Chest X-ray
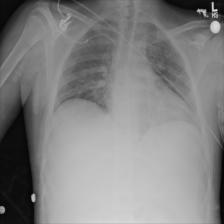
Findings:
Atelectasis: negative
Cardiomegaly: negative
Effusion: negative
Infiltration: negative
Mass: negative
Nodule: negative
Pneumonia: negative
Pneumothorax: negative
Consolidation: negative
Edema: negative
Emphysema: negative
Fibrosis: negative
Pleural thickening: negative
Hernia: negative